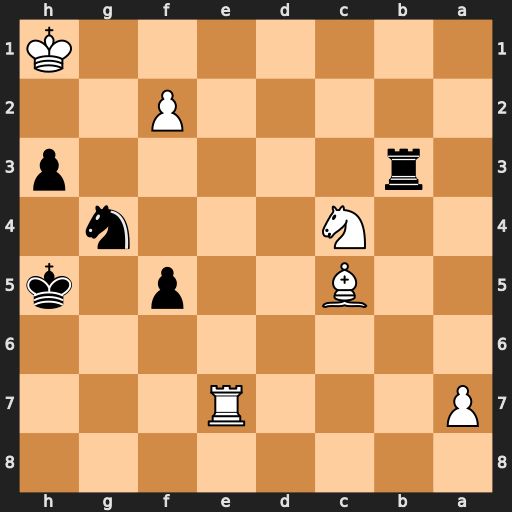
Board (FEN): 8/P3R3/8/2B2p1k/2N3n1/1r5p/5P2/7K
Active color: b
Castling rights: -
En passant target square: -
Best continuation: Rb1+ Re1 Rxe1#